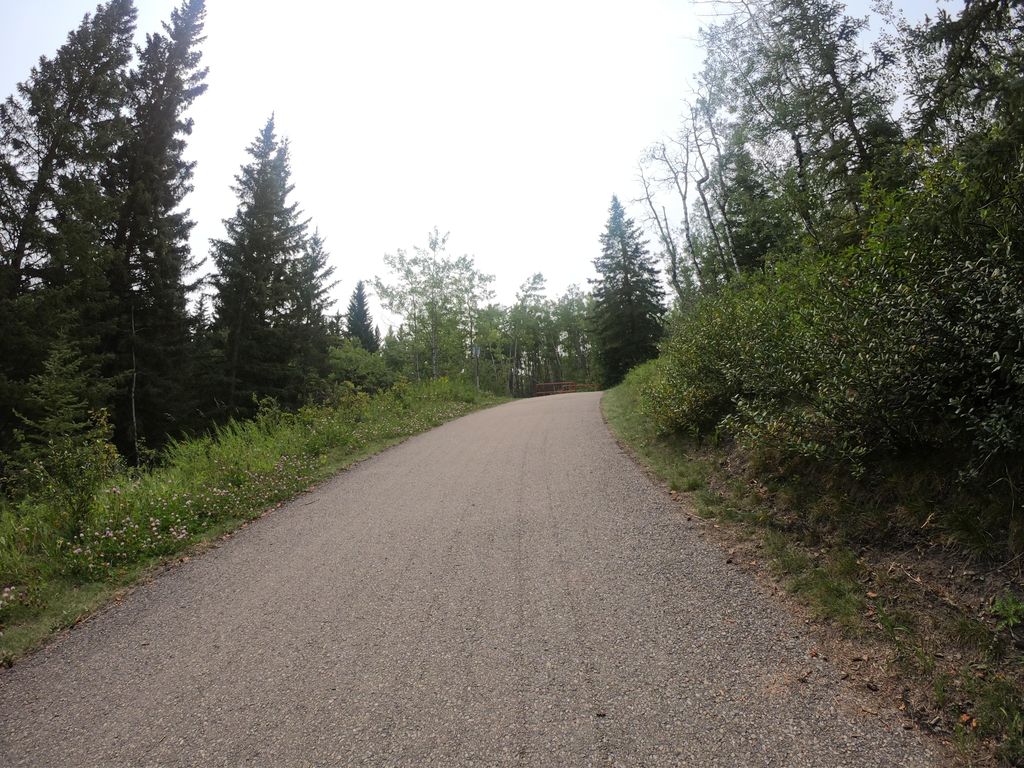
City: calgary